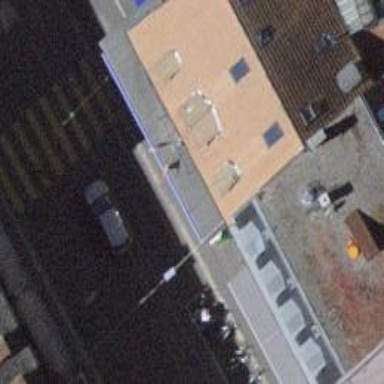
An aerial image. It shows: Restaurant.